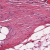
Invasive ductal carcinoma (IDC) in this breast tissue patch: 0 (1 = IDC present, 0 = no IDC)